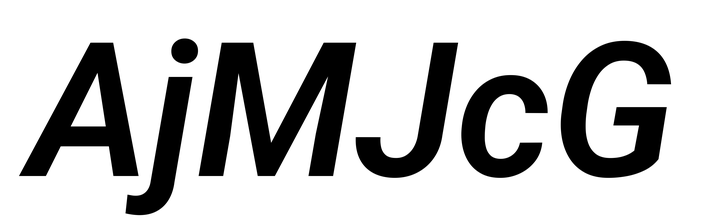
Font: Roboto-Italic_SemiBold_Italic